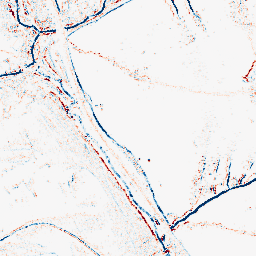
Category: morphological
Decomposition family: morphological_square
Decomposition parameters: operation: average
size: 3
Upsampling method: regularized
Upsampling parameters: scale: 2
lambda_reg: 0.001
Upsampling scale: 2